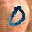
Label: 0